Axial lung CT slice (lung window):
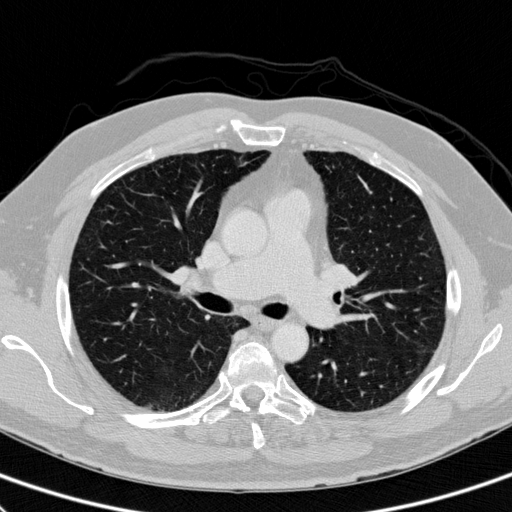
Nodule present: no